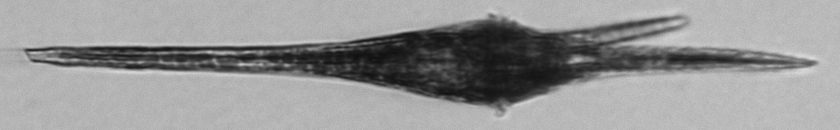
Label: Tripos_furca